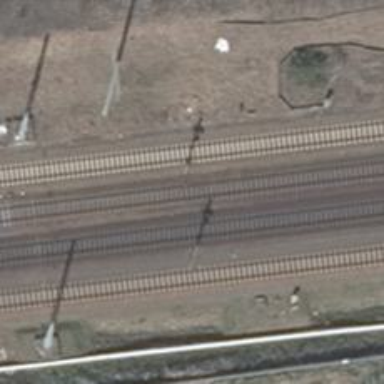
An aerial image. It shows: Railway signal.